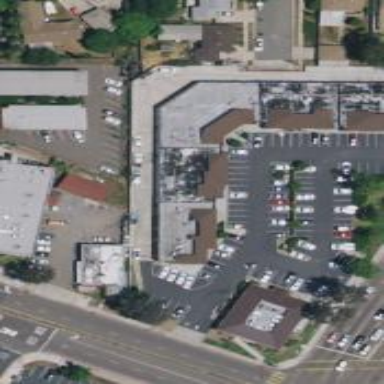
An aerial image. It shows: Commercial building.